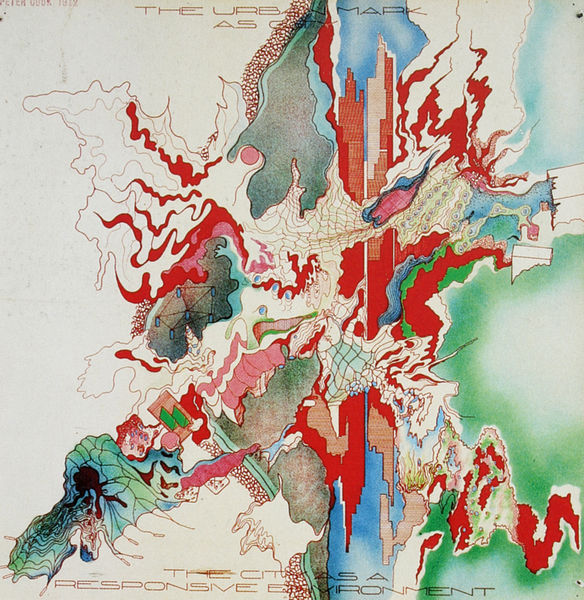
Titel: The Urban Mark - Metamorphotische Studie
Künstler: Archigram
Schlagwörter: blau, weiß, aquarell, grün, stadt, braun, bunt, grau, hell, schwarz, skizze, türkis, anlage, gebäude, rot, architektur, gitter, rosa, kreis, schrift, fassaden, netze, abstrakt, flächen, farbe, grafik, graphik, violett, linien, tusche, münchen, grafisch, text, beschriftung, entwurf, flecken, verschwommen, verwischt, strudel, struktur, plan, zentrum, farbverlauf, verlauf, netz, englisch, vertikale, städtebau, computer, piktogramm, diagramm, strukturen, archigramm, fassadenelemente, fraktal, geographisch, grid, hochhäuder, the urban mark